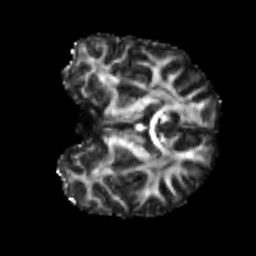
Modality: FA
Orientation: coronal
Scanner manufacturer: siemens
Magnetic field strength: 3 T
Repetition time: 4 s
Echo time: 0.0594 s